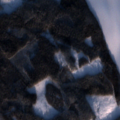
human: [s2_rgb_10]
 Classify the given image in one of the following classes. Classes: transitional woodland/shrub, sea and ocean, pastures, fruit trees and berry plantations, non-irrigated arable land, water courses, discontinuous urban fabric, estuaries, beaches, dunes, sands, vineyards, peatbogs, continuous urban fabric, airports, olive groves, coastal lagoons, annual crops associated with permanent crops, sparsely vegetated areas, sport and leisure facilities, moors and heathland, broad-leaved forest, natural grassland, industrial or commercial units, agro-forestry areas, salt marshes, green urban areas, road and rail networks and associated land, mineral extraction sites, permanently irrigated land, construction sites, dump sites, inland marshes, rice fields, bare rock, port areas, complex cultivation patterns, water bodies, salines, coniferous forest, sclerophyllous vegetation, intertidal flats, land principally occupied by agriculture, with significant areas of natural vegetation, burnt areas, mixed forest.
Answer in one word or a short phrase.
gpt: coniferous forest, mixed forest, water bodies